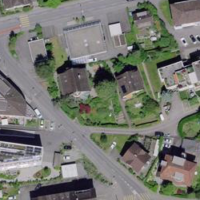
EUNIS habitat code: 54
Species observed at this site:
Carpinus betulus